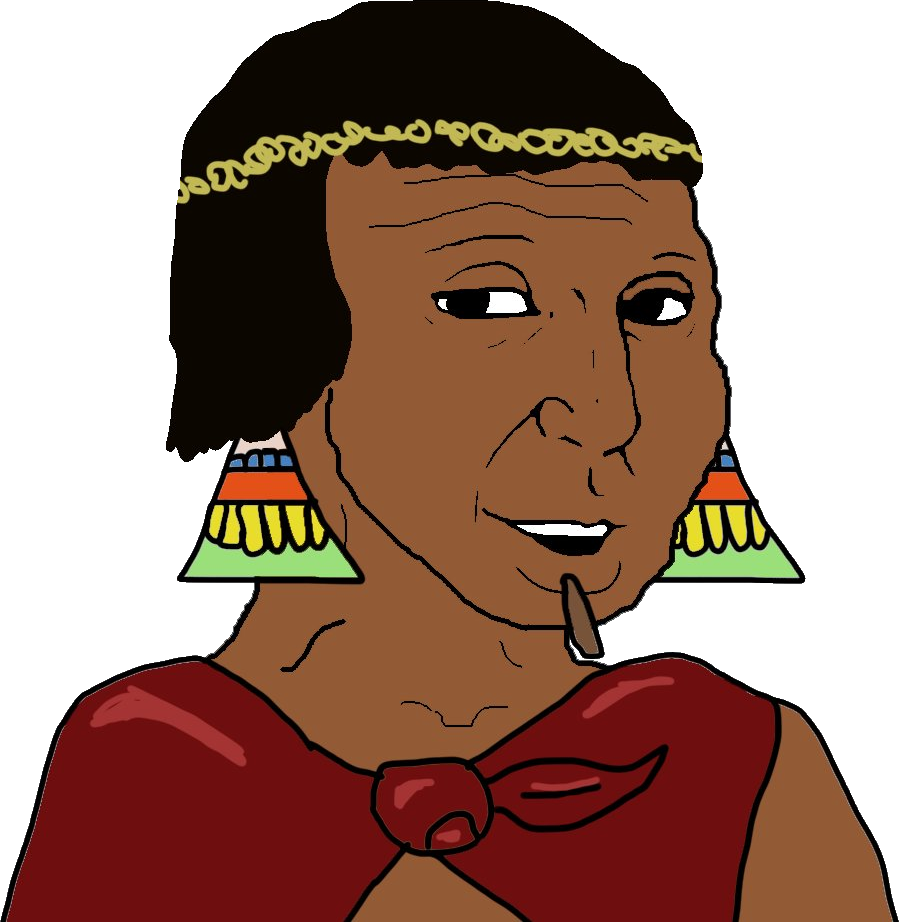
Label: 5_Groomer